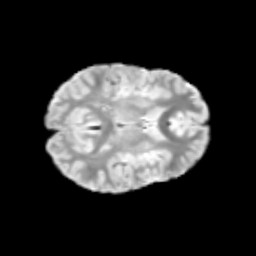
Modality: T2w
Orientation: axial
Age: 9
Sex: female
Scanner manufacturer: siemens
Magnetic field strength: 3 T
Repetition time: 3.8 s
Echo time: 0.07 s